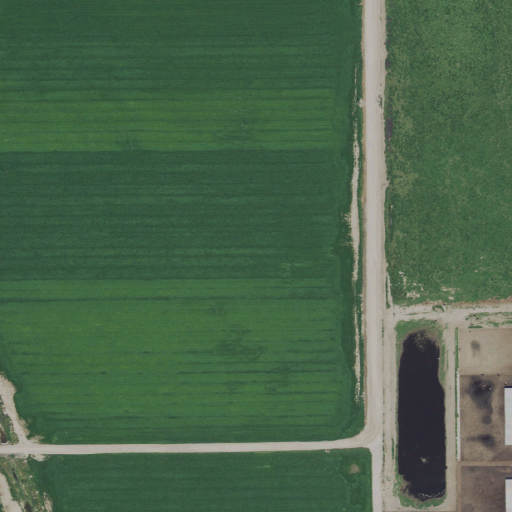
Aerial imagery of valley in California named San Jacinto Valley containing cultivated crops and open development